Question: I am developping a JXTA based application in Java with JXSE. It work very well locally, but now i try to get this work on internet.
For exemple, i have 2 computers on a local network. They will find each other immediatly, and the application will work. No problem.
Now, i have these 2 computers, and 2 others computers on an other local network. As i understand it, i need, for minimum requierement, 2 public RendezVous peer (one on each local network) that will be connected. But i can't find how to deal with it.
In my application, i use the setAutoStart method, that's mean the peer will be promoted to a RendezVous peer automatically if needed.
So i think, it's impossible for 2 distant peer to discover each other without give then their public adresse. So i need to retrieve a valid tcp adress on a peer and give it to the others. If someone know how to do that, i will be very happy !
Edit: my config
'''
//Network setup
try {
manager = new NetworkManager(NetworkManager.ConfigMode.EDGE, peer_name, conf.toURI());
} catch (IOException e) {
//chemin incorrect ?
e.printStackTrace();
System.exit(-1);
}
try {
NetworkConfigurator configurator = manager.getConfigurator();
configurator.setTcpPort(port);
configurator.setTcpEnabled(true);
configurator.setTcpIncoming(true);
configurator.setTcpOutgoing(true);
configurator.setUseMulticast(true);
configurator.setPeerID(peer_id);
} catch (IOException e) {
// ? Si le dossier a bien ete cree pas trop de raison d'avoir cette exception
e.printStackTrace();
}
// ..... some code ....... ///
PeerGroup net_group = manager.startNetwork();
net_group.getRendezVousService().setAutoStart(true);
'''
So i would create a addRendezVous(URI uri) or addRendezVous(String uri) that work with net_group.getRendezVousService, but i don't really know how to find the URI or adress ..
And my app :

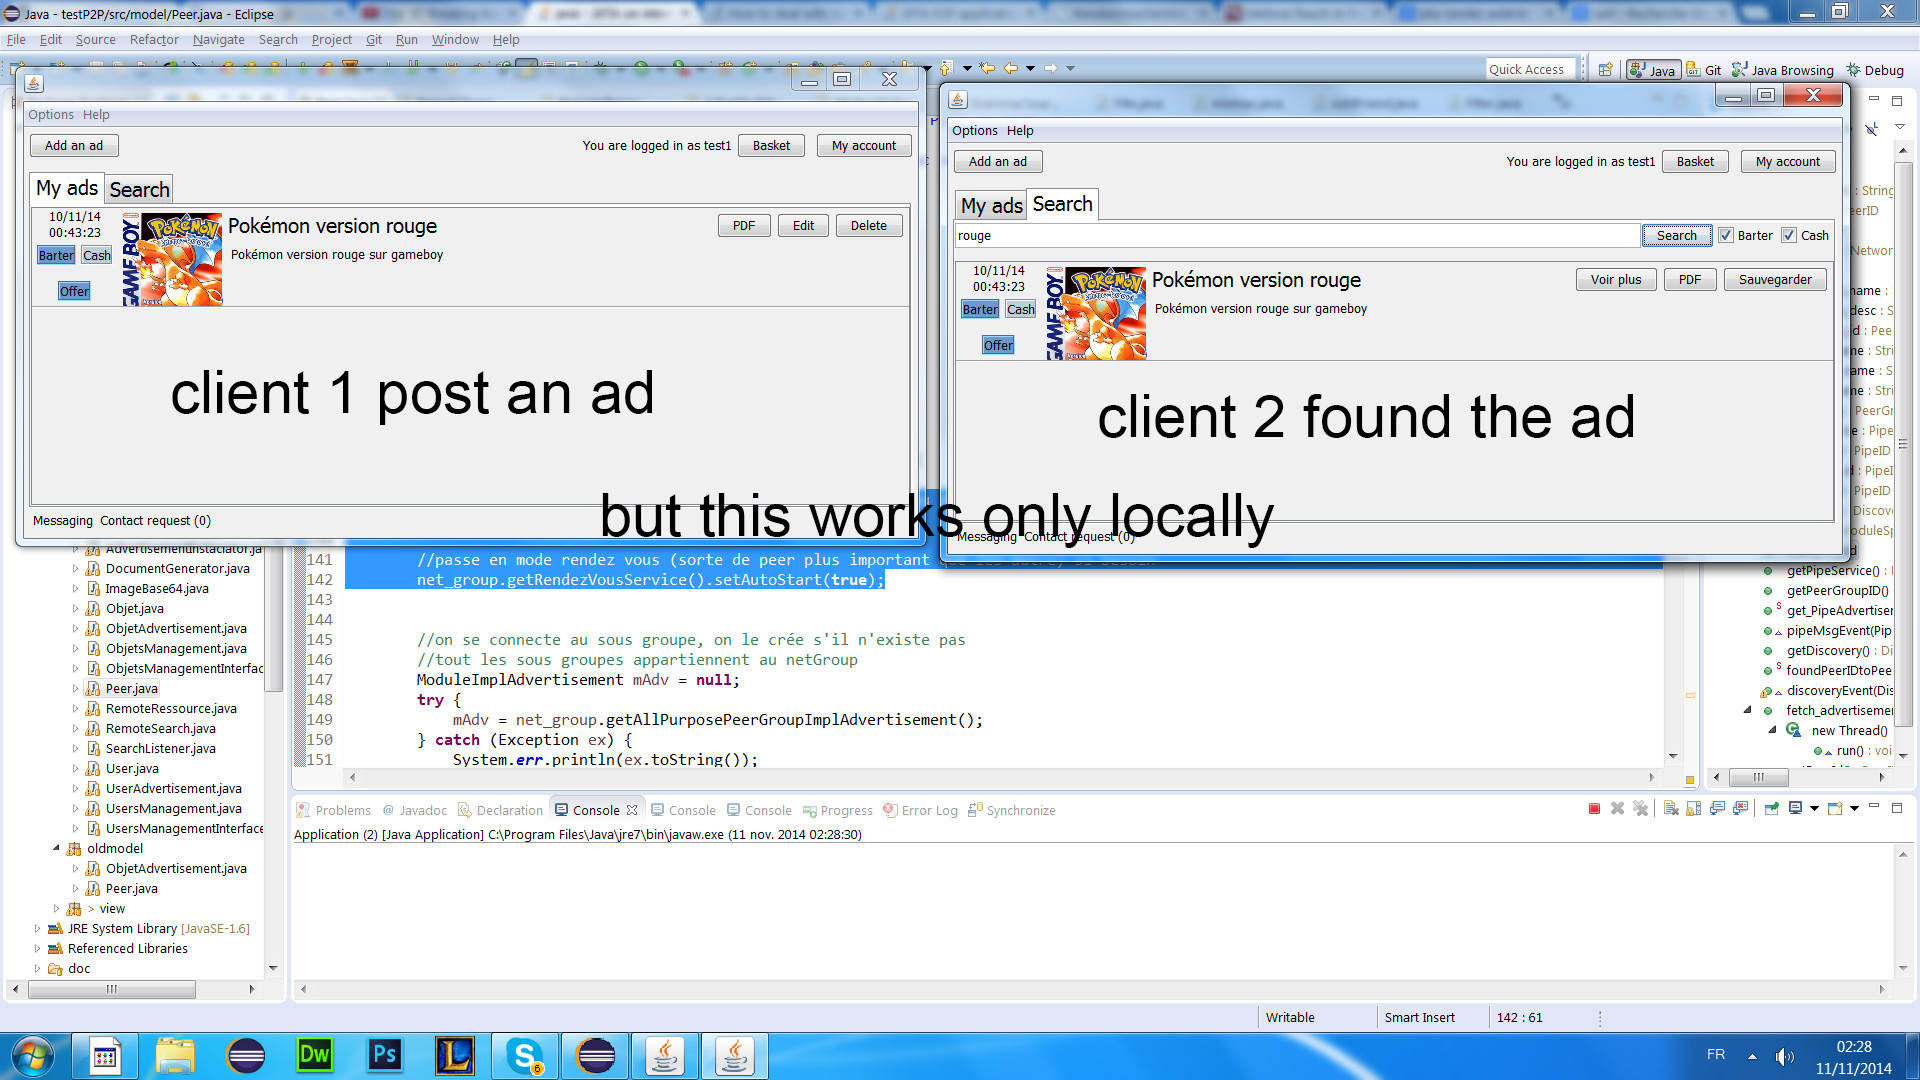
Answer: From my experience, I can suggest the following:
1) ensure that the port and IP address are open and available. If you have an antivirus, make sure that the port is opened.
2) The log messages are very informative. Can you post the log messages that you are getting ? Look for something like this in your log messages:
New Seeding...
Jul 31, 2013 6:50:05 PM net.jxta.impl.endpoint.netty.AsynchronousNettyMessenger connectionDied
3) Ensure that the network manager waits for a sufficient duration to connect to a Rendezvous, before connection times out. Something like this shuld make the edge wait long enough:
boolean connected = NetworkManager.waitForRendezvousConnection(20 * 1000);
Also, you can add the Rendezvous Server's seeding address to the edge peer's network configuration. Here is the code I used:
'''
NetworkManager edgePeerManager = new NetworkManager(NetworkManager.ConfigMode.EDGE,...);
NetworkConfigurator edgePeerConfigurator = edgePeerManager.getConfigurator();
// This is the rendezvous' IP address and listening port
RendezvouServerTCPSeed = "tcp://192.XXX.X.XX:9705";
edgePeerConfigurator.addRdvSeedingURI(RendezvouServerTCPSeed);
PeerGroup edgePeerGroup= edgePeerManager.startNetwork();
'''
In the Rendezvous Server, if the connection is successful, you will get a message at the console saying:
'''
INFO: Line 145 net.jxta.impl.endpoint.netty.NettyTransportClient.getMessenger()
processing request to open connection to tcp://192.XXX.X.XX:9705
net.jxta.impl.endpoint.netty.NettyTransportClient getMessenger
INFO: succeeded in connecting to tcp://192.XXX.X.XX:9705, remote peer has logical address jxta://cbid-5961XXXXXXXXXXXXXXXXXXXXXXXXXXXXXXXXXXXXXXXXXXXXXXXXXXXXXXXXXXXXXX
'''
Do Let me know, if you have a solution to your problem.
Thanks
DD